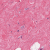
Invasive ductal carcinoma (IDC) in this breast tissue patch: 0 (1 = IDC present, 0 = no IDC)